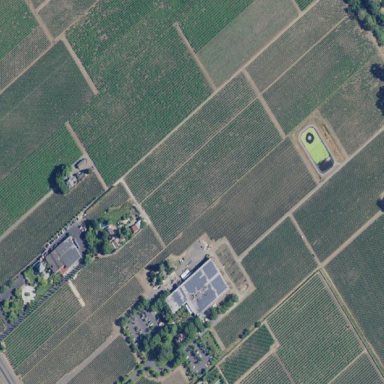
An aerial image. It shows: Vineyard where grapes are grown.